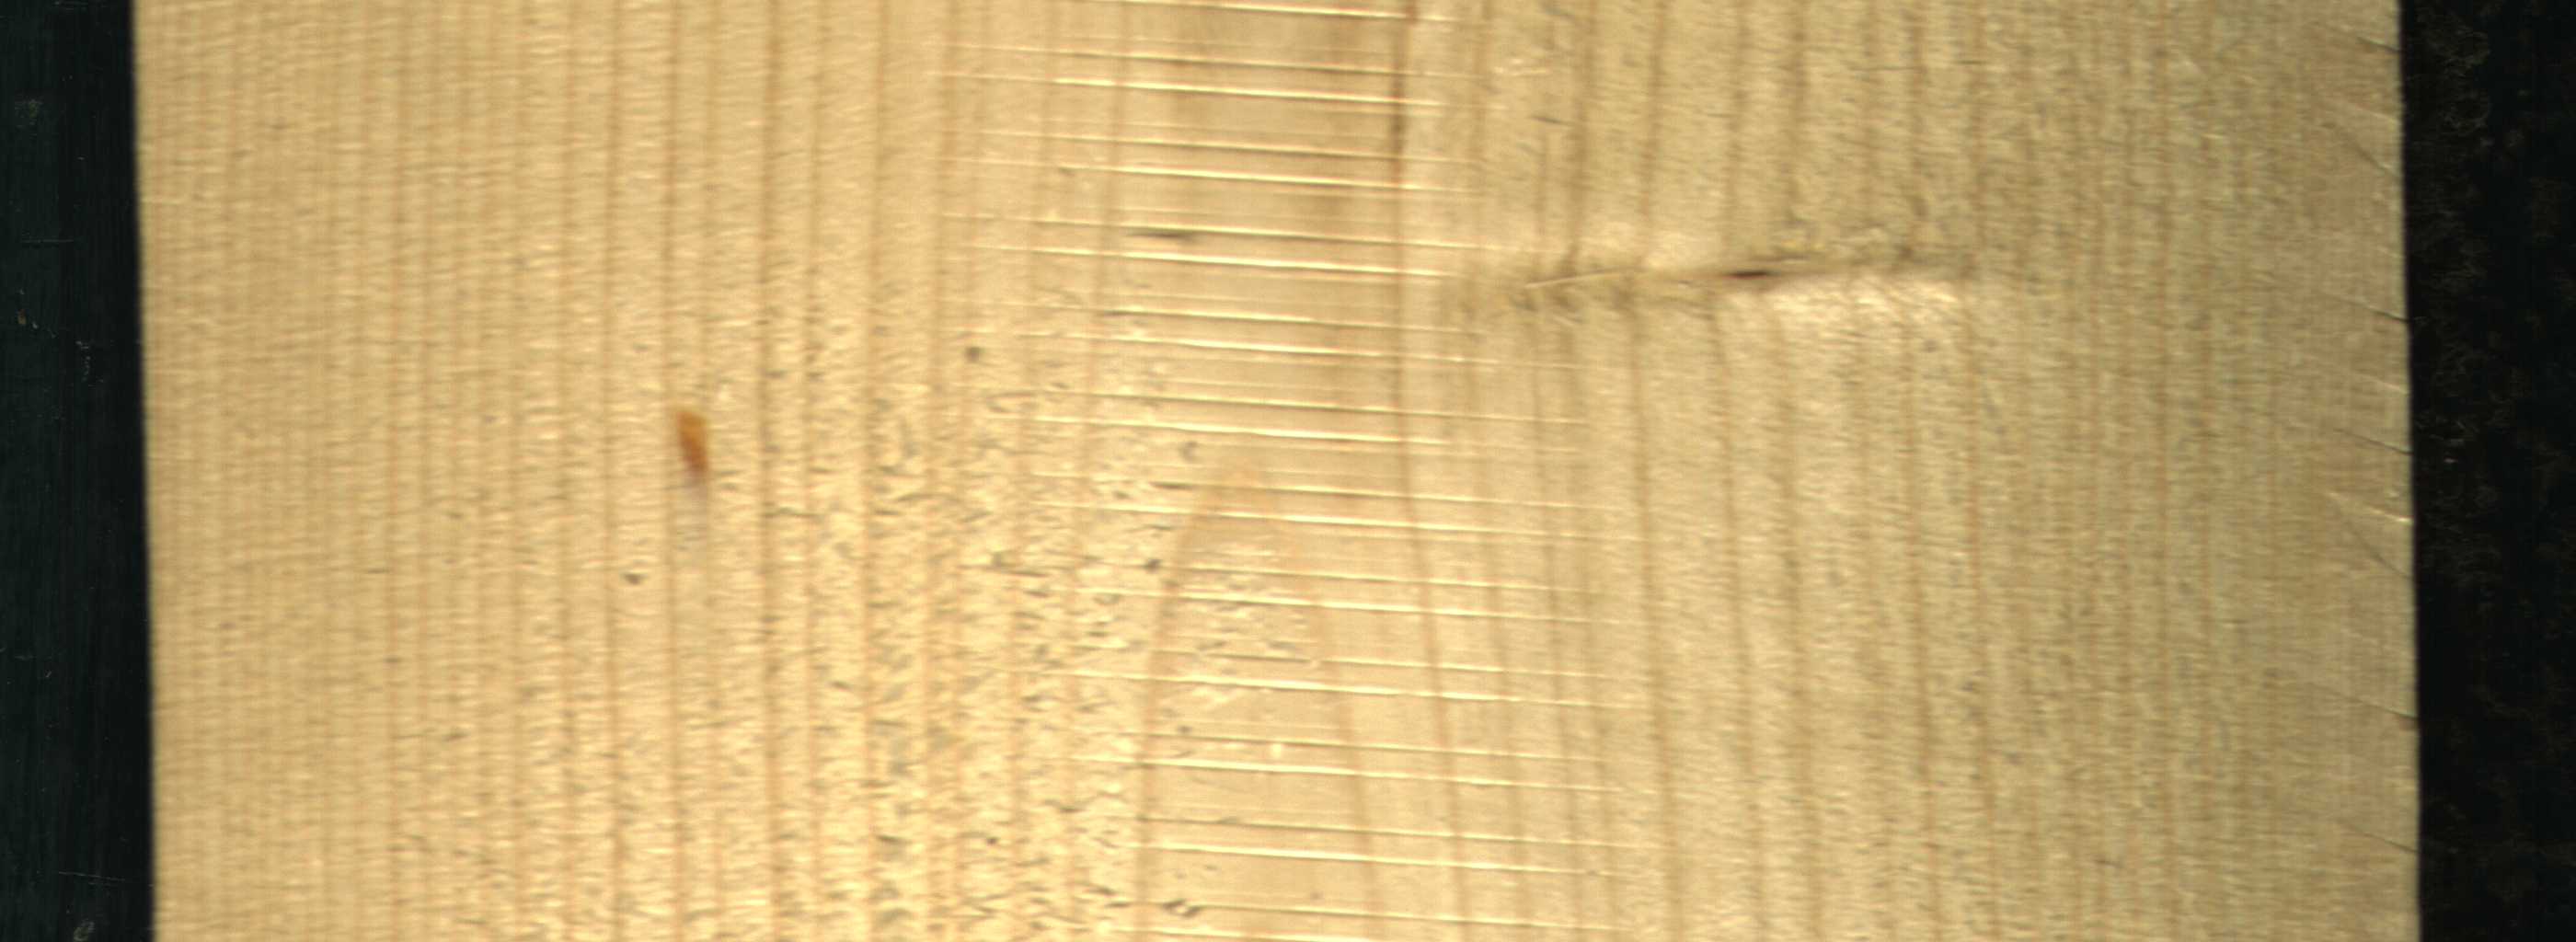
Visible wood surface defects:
resin
Live_Knot